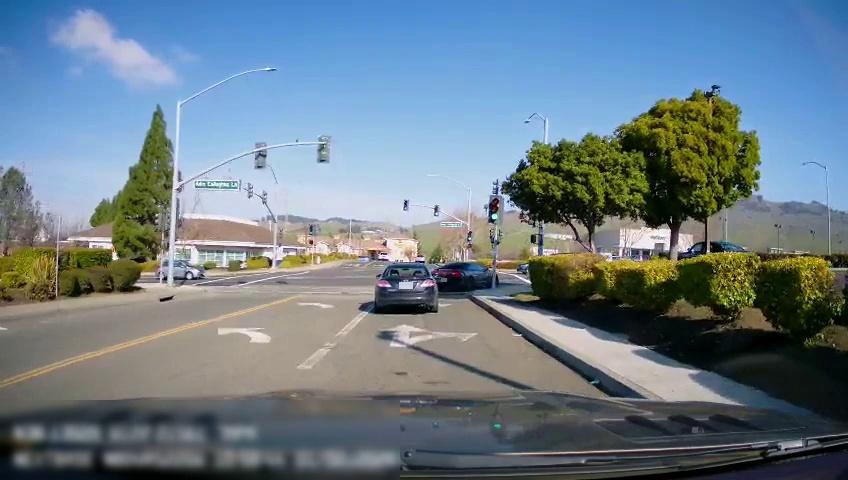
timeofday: Day
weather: Sunny
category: Drivable Space
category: Vehicles | Car
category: Vehicles | Car
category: Vehicles | Car
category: Vehicles | SUV
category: Vehicles | Car
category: Lanes | Current Lane
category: Lanes | Alternate Lane
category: Lanes | Current Lane
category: Traffic | Lights
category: Traffic | Lights
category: Traffic | Lights
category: Traffic | Lights
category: Traffic | Lights
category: Traffic | Lights
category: Traffic | Signs
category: Traffic | Lights
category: Traffic | Lights
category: Traffic | Signs
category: Traffic | Lights
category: Traffic | Lights
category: Traffic | Lights
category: Traffic | Lights
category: Traffic | Lights
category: Traffic | Lights